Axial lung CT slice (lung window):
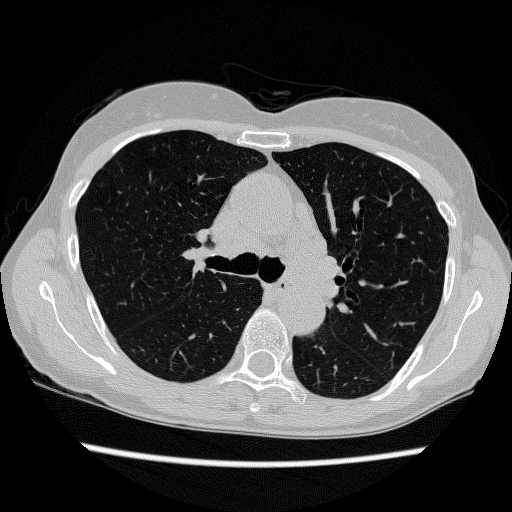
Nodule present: no